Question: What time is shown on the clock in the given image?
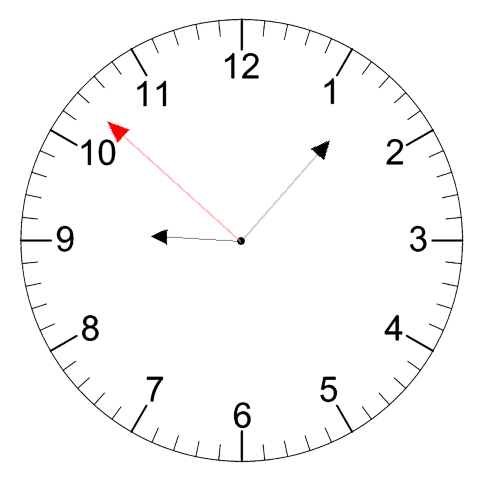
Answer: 09:06:52